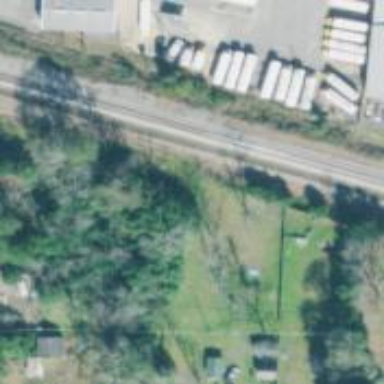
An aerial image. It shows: Abandoned railway siding.